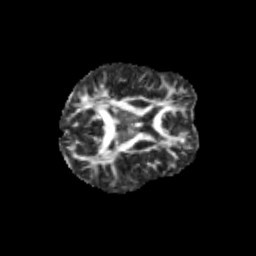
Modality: FA
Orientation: axial
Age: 9
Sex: male
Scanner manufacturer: siemens
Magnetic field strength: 3 T
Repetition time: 3.8 s
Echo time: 0.07 s